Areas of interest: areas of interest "Scientific Research Institution"
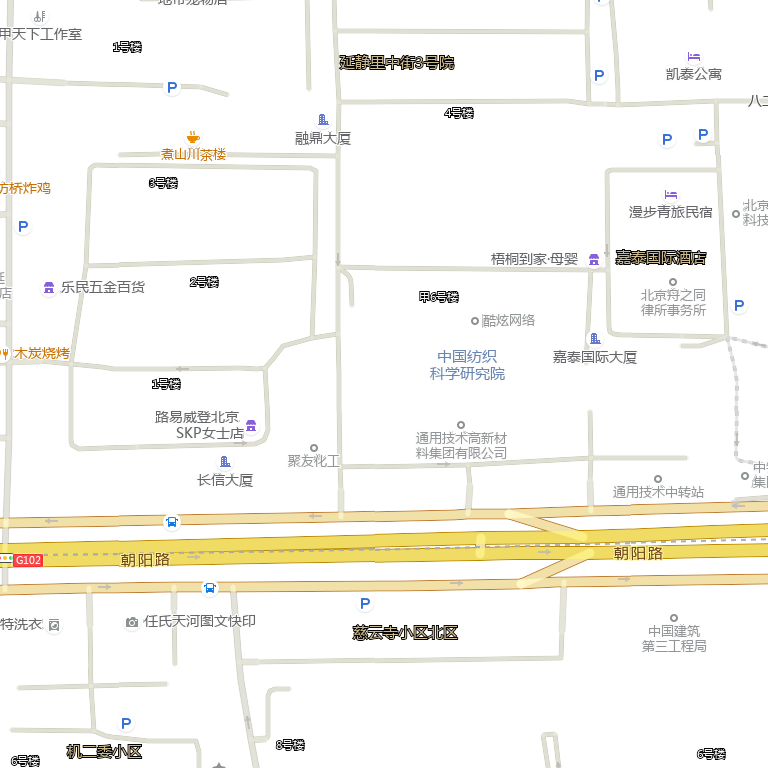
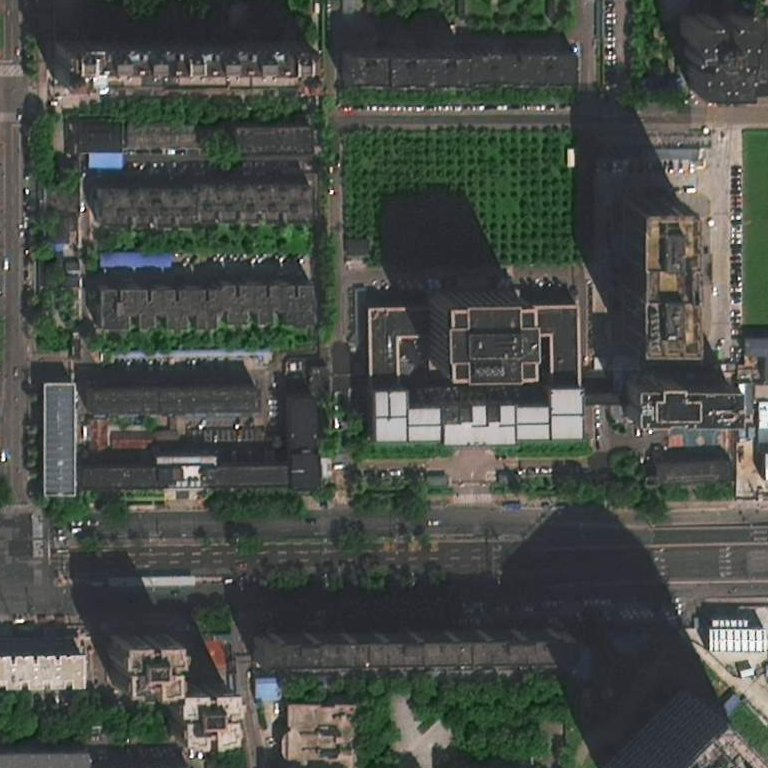